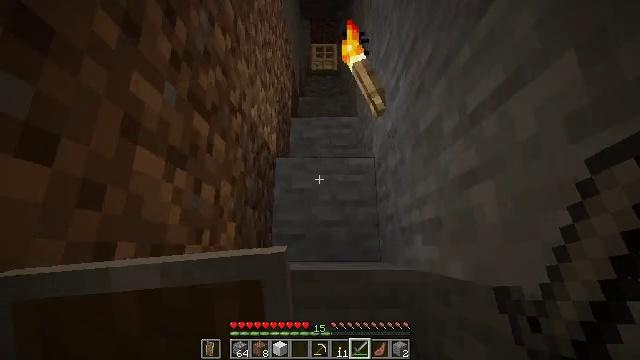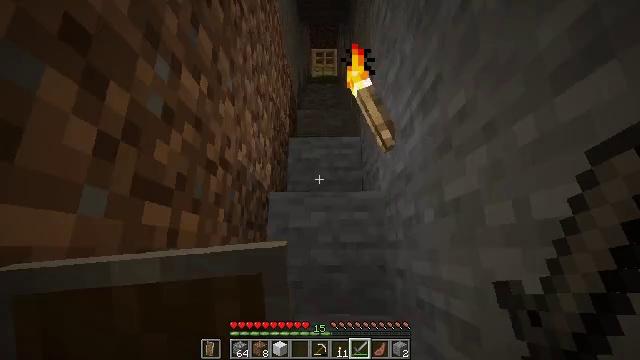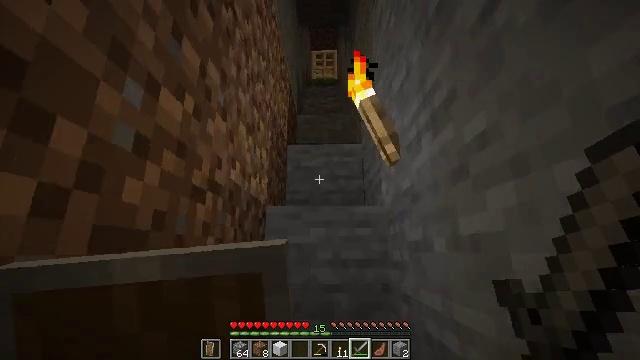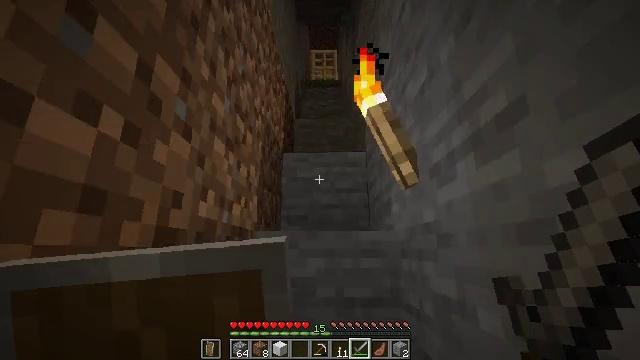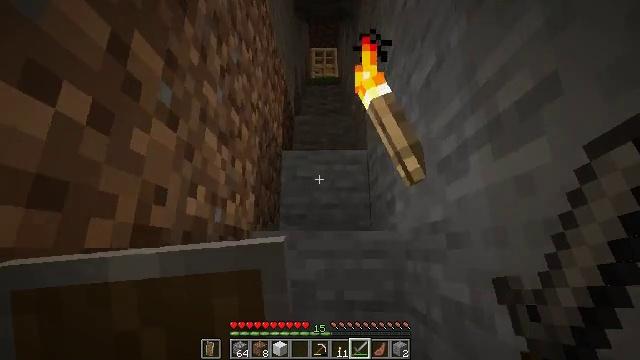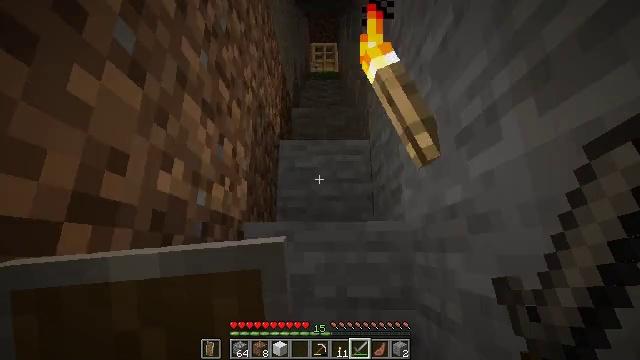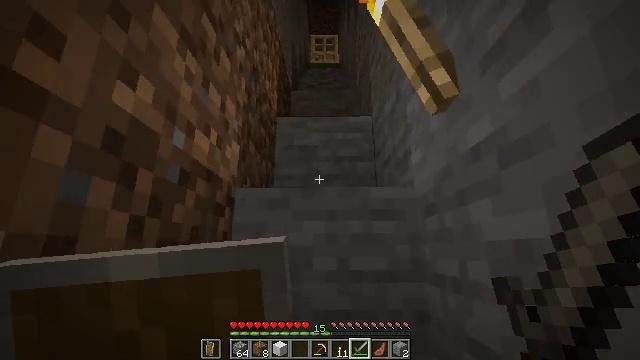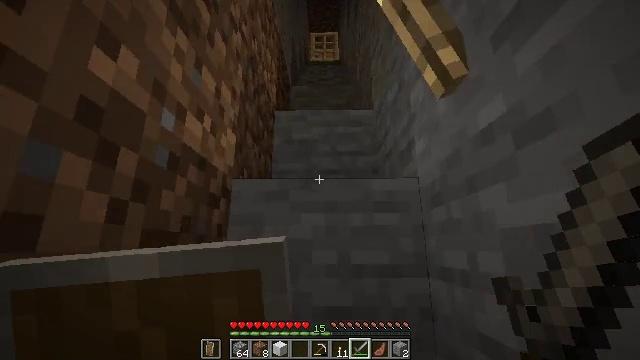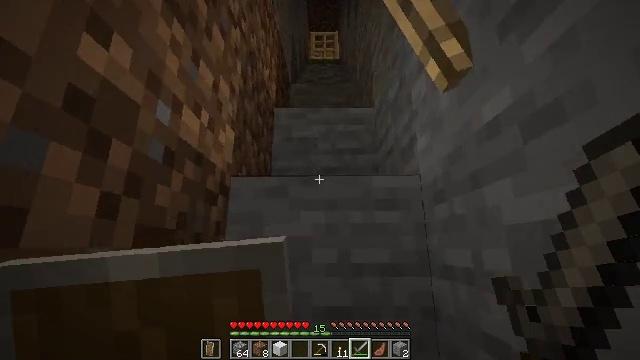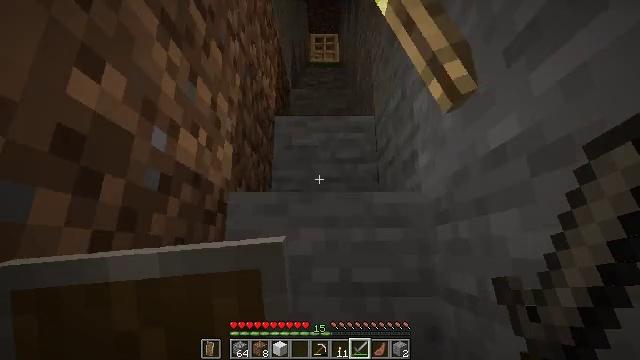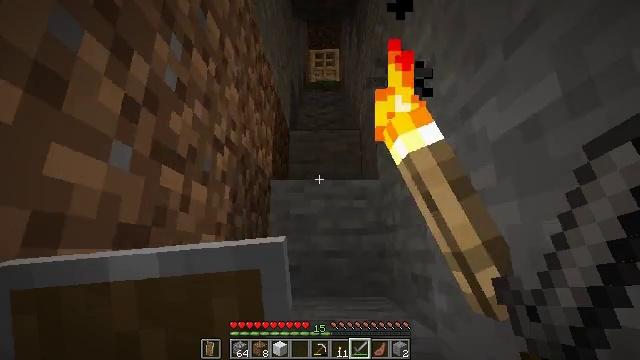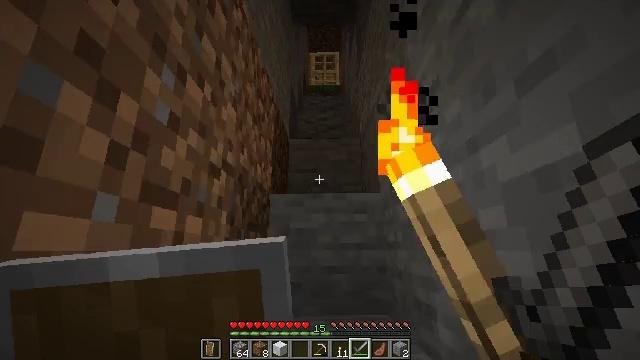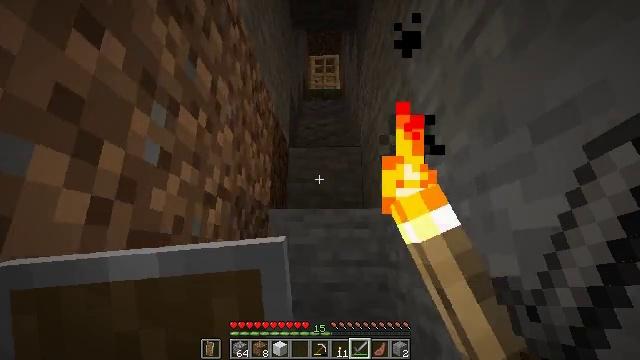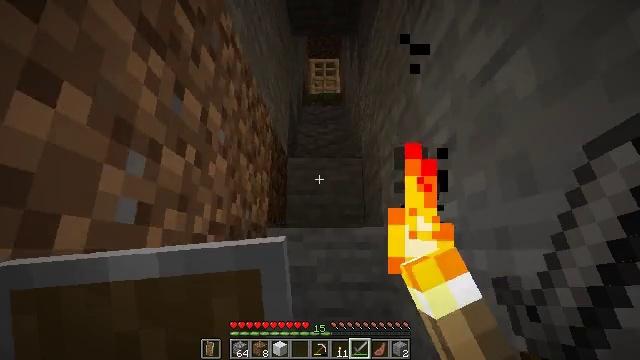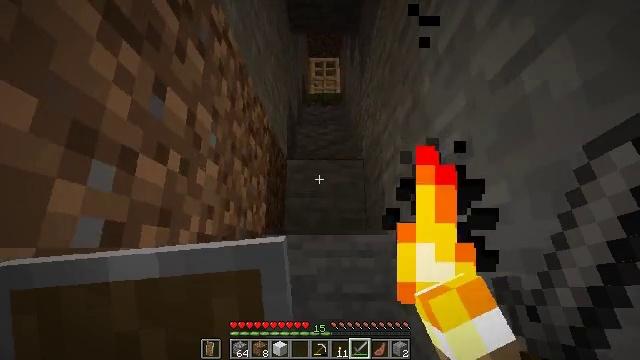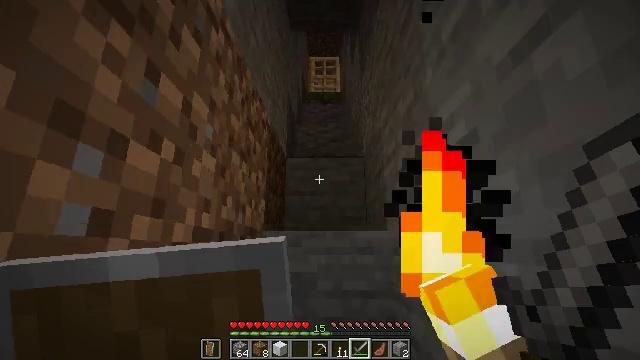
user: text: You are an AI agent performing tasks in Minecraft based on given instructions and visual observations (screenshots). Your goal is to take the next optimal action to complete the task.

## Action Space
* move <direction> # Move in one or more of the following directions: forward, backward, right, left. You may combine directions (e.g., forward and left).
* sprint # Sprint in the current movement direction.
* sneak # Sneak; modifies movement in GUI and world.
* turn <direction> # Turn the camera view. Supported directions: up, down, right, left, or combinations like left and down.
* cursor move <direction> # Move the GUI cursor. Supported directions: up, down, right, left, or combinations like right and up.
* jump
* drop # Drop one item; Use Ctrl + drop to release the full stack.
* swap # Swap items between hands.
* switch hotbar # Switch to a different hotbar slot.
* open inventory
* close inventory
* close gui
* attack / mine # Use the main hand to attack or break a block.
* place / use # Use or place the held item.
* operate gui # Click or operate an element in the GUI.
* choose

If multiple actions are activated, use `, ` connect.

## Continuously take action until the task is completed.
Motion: motion action
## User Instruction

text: Kill the tropical fish.
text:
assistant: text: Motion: move forward, jump
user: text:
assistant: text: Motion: move forward, jump
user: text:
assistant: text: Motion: move forward, jump
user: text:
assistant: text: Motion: move forward, jump
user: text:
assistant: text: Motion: move forward, jump
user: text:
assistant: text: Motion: move forward, jump
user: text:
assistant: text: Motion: move forward, jump
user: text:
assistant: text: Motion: move forward, jump
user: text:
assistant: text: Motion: move forward, jump
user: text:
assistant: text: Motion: move forward, jump
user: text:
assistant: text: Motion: move forward, jump
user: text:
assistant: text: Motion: move forward, jump
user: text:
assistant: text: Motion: move forward, jump
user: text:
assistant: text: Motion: move forward, jump
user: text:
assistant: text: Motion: move forward, jump
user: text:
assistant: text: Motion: move forward, jump
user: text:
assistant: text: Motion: move forward, jump
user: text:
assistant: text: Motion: move forward, jump
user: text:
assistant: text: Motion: move forward, jump
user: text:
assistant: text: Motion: move forward, jump
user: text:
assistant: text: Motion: move forward, jump
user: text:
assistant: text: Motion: move forward, jump
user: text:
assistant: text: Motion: move forward, jump
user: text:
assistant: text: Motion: move forward, jump
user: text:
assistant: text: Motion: move forward, jump
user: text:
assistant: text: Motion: move forward, jump
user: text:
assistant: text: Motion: move forward, jump
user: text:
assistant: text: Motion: move forward, jump
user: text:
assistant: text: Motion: move forward, jump
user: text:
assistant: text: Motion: move forward, jump